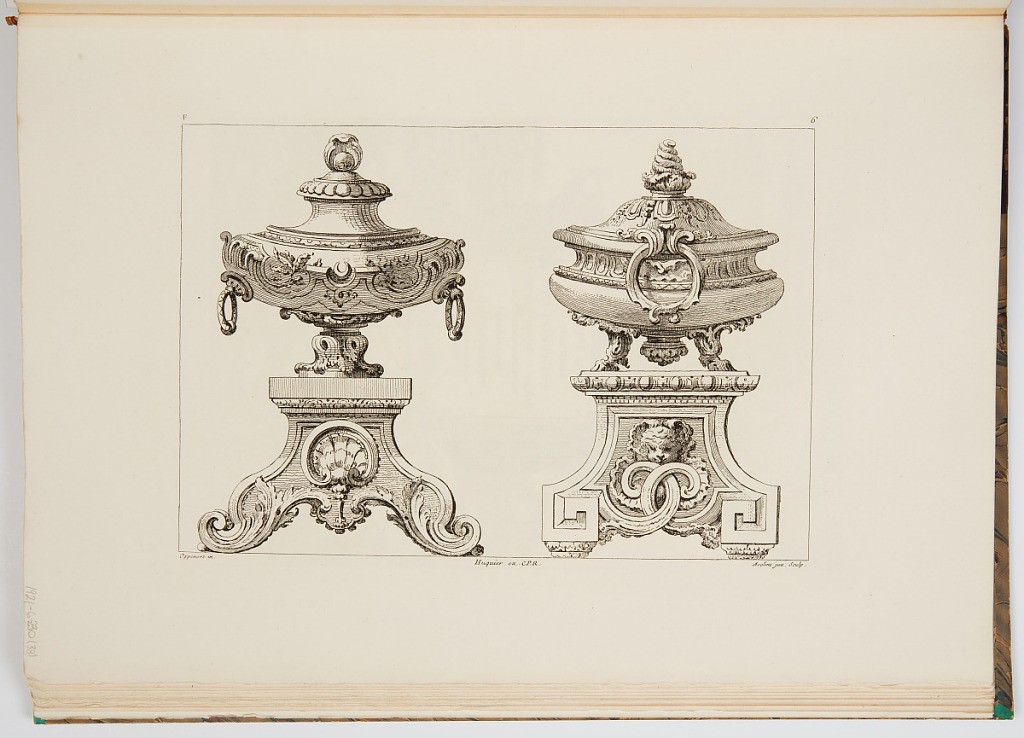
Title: Andiron Designs
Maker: Gilles-Marie Oppenord, French, 1672–1742
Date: ca. 1900
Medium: Photomechanical print
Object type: Bound print
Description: Designs for two andirons in the form of lidded urns decorated with egg molding, cartouches, acanthus leaves, rings, fluting, mascarons, and scrolls. The plate is signed and numbered.